Question: How to create a Web folder in the IntelliJ IDEA project?

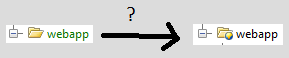
Answer: Go to menu
> File -> Project Structure -> Modules -> Select your web facet -> Plus
button
And here you can choose your folder and setup relative url where in your web app should be content of the folder.